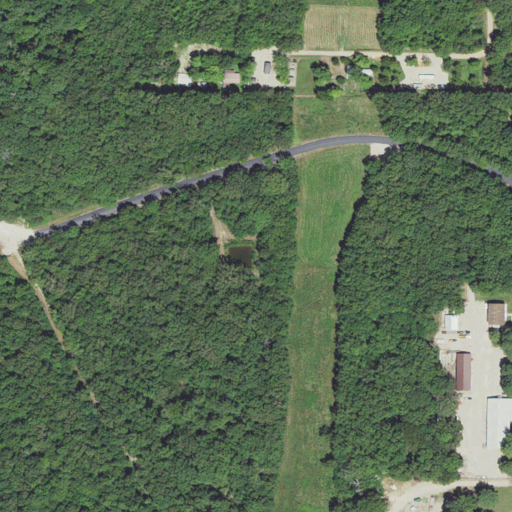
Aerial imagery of ridge(s) in Missouri named Grapevine Ridge containing woody wetlands, open development, pasture, low intensity development, cultivated crops, medium intensity development, and high intensity development